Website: apple
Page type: billing-address
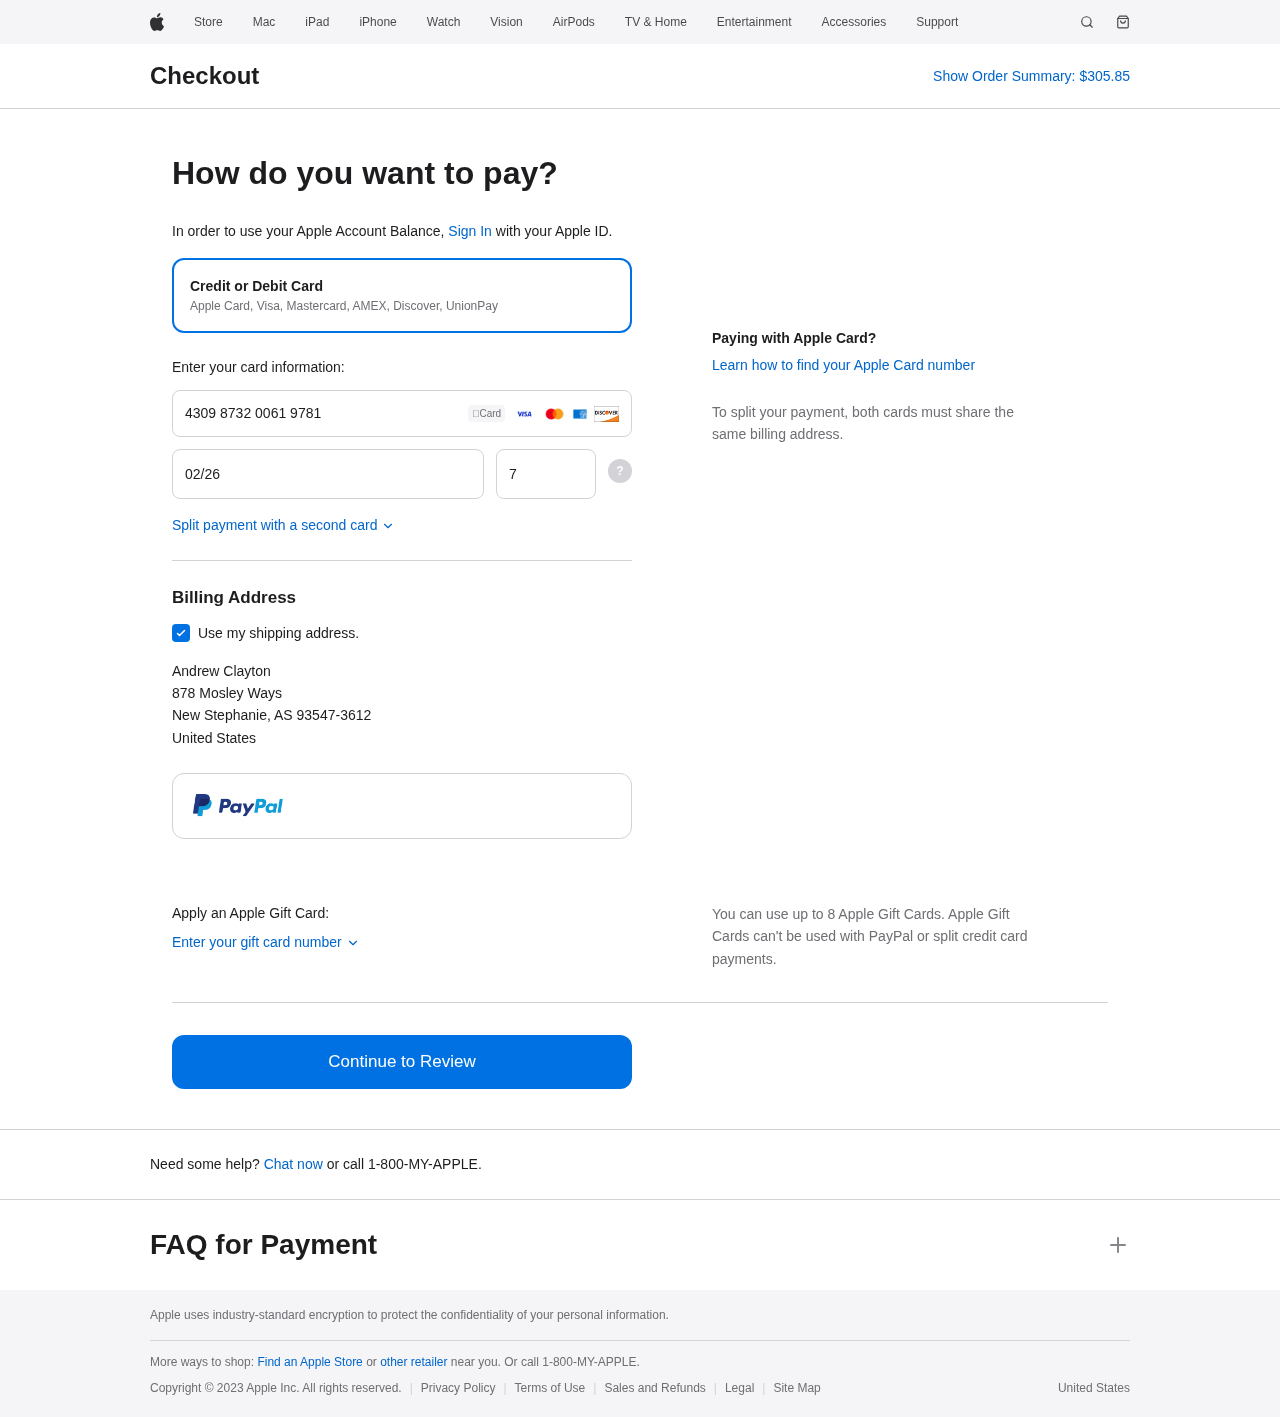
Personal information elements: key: PII_CARD_CVV
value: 706
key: PII_CARD_EXPIRY
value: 02/26
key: PII_CARD_NUMBER
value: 4309 8732 0061 9781
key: PII_CITY
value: New Stephanie
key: PII_COUNTRY
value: United States
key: PII_FULLNAME
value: Andrew Clayton
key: PII_POSTCODE_FULL
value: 93547-3612
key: PII_STATE_ABBR
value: AS
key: PII_STREET
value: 878 Mosley Ways
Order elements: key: ORDER_TOTAL
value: $305.85